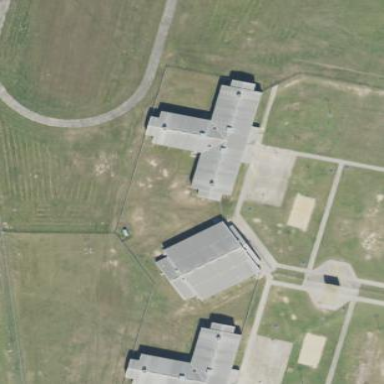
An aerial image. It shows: Prison building.